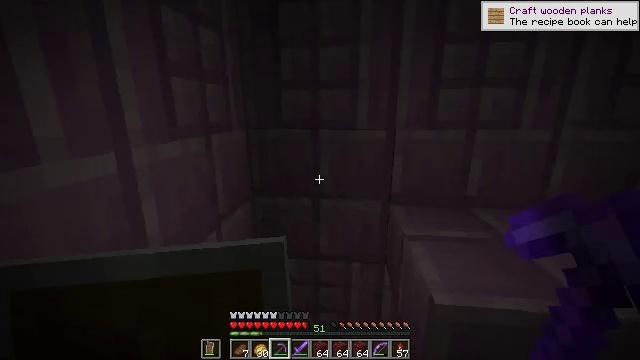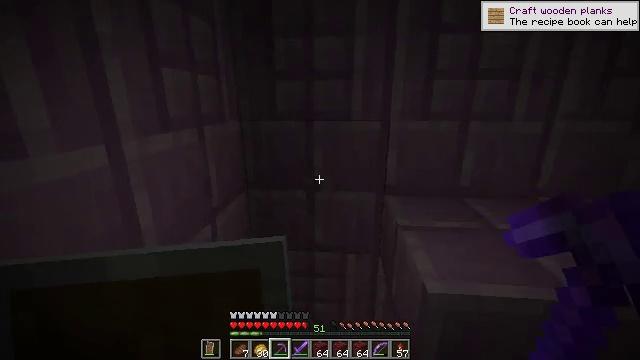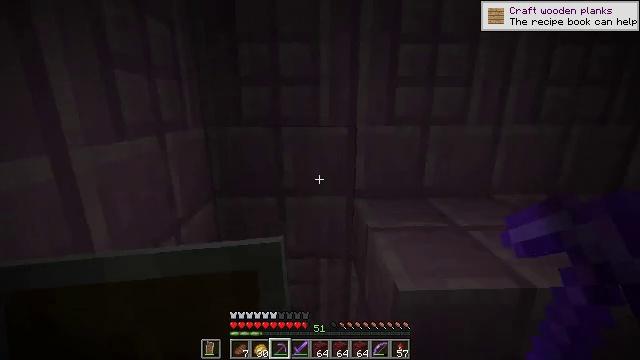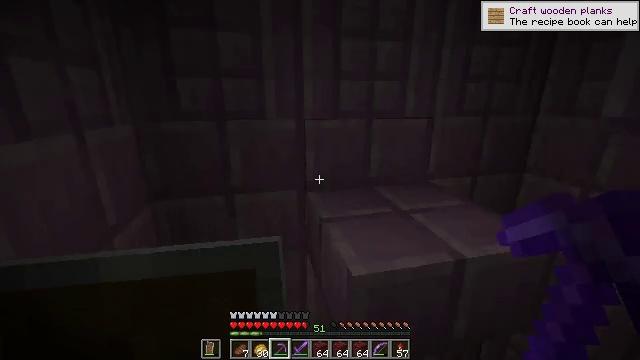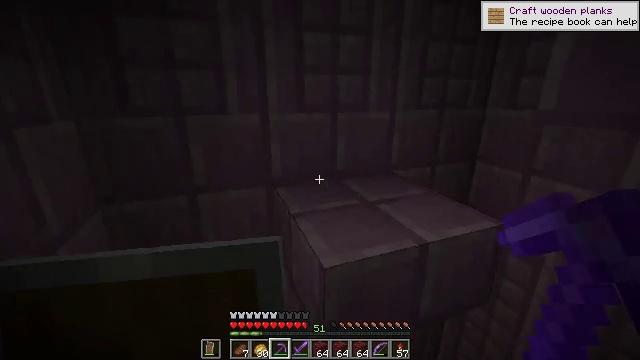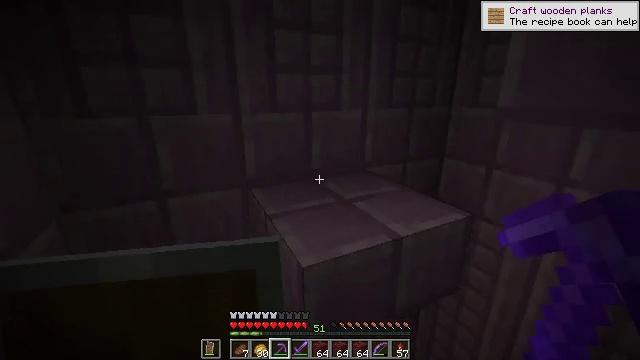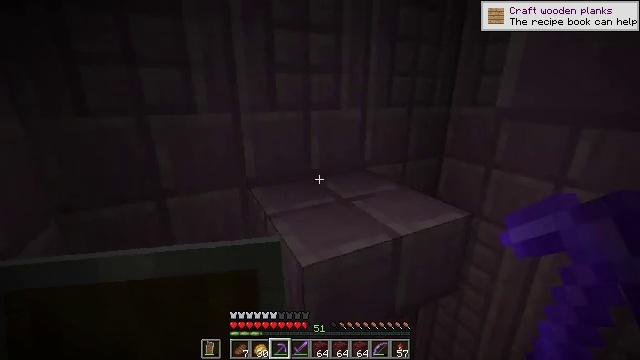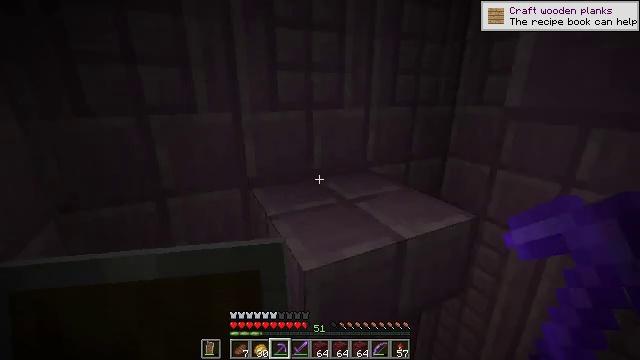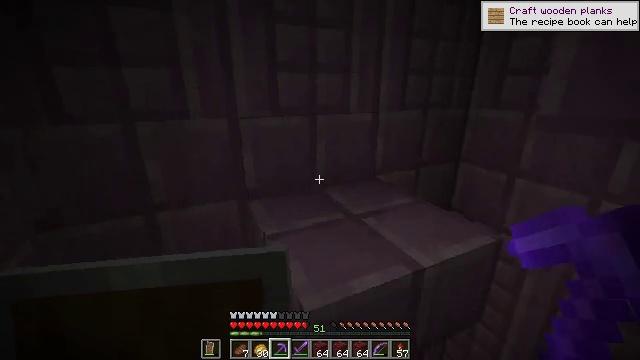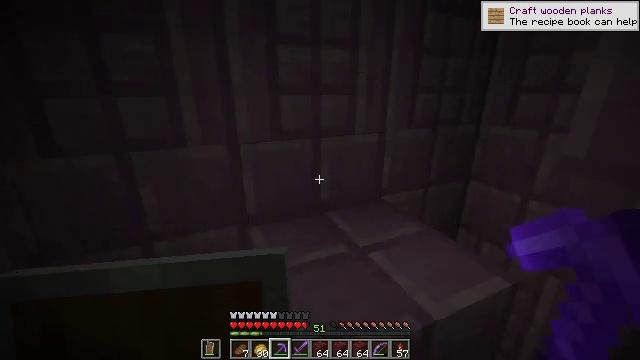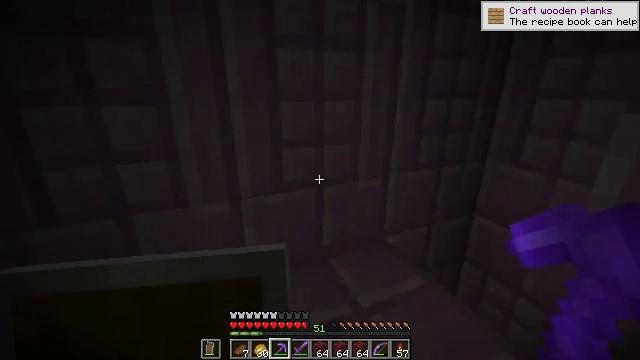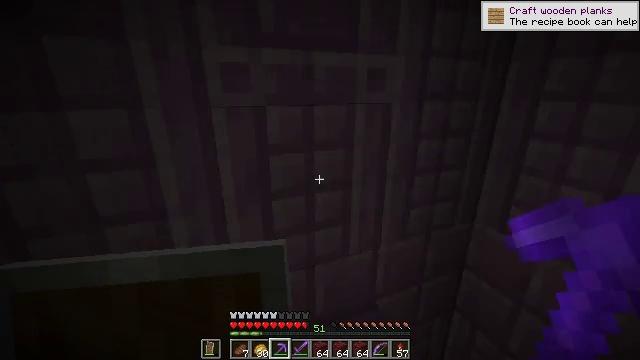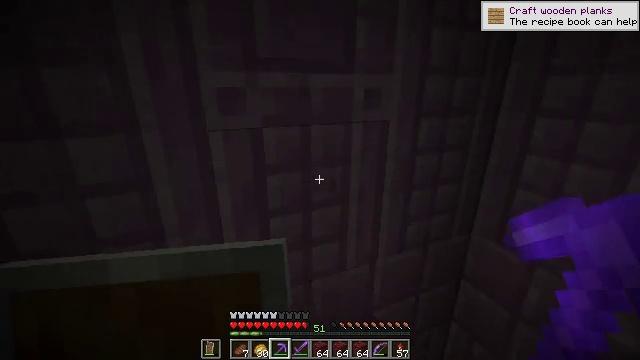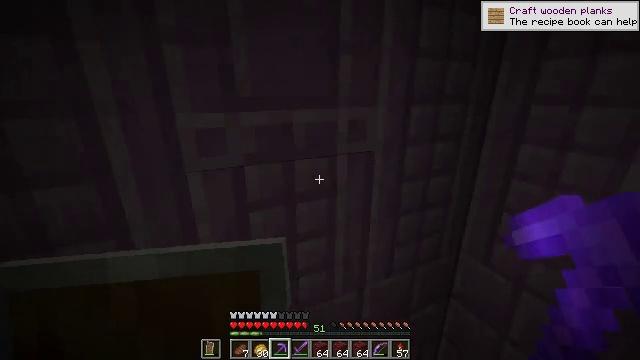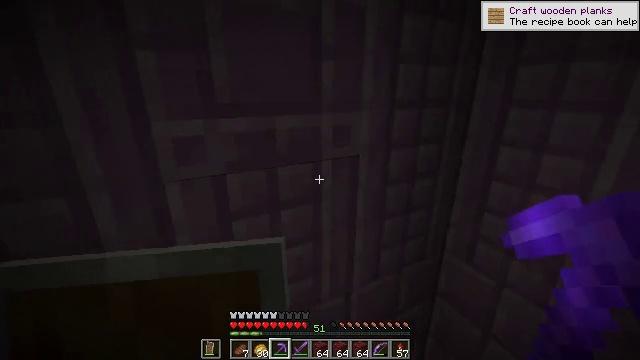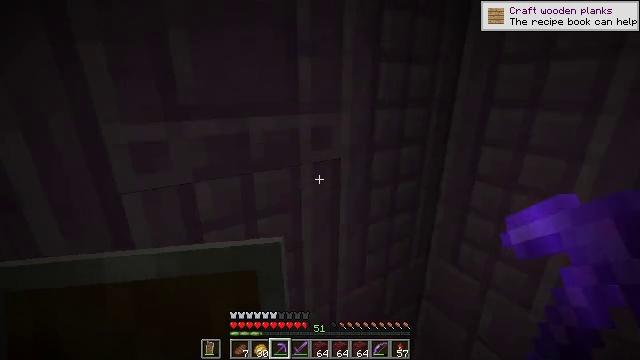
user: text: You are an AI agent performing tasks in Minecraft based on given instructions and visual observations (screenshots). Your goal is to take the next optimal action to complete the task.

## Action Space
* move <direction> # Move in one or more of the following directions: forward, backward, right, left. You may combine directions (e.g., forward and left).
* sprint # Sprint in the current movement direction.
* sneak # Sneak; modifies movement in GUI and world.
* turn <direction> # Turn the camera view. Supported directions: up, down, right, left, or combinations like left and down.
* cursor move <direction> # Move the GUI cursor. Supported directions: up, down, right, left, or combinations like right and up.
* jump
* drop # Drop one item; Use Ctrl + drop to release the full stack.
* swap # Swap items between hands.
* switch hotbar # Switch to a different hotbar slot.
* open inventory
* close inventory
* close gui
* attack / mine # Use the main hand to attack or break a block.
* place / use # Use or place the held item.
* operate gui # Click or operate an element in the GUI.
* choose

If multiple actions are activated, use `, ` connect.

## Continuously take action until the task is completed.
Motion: motion action
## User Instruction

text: Collect the purpur slab after breaking it.
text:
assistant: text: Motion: turn right and down
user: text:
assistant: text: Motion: turn right and up
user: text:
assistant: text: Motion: turn right and down
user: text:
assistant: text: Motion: turn right and down
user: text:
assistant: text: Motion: turn right
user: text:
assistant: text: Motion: no_op
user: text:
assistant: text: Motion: move forward
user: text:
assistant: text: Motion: move forward
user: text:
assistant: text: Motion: move forward, turn left, jump
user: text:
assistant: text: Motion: move forward, jump
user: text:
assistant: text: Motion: move forward, jump
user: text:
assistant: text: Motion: move forward, jump
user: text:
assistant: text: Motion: move forward, turn right, jump
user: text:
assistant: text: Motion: move forward, turn right, jump
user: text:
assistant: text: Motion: move forward, turn right
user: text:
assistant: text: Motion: turn right
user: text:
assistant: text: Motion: turn right
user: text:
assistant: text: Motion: turn right
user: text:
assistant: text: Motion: turn right
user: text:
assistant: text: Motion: turn right
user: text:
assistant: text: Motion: turn right and up
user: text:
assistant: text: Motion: turn left and up
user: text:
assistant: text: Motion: no_op
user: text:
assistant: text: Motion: turn right
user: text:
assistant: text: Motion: turn right and down
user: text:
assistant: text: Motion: turn right
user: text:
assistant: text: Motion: turn right
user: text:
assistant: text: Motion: move forward
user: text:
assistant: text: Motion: move forward, jump
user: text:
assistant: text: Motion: move forward, jump